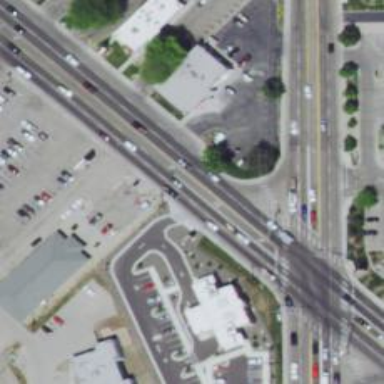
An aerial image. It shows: Primary link road with asphalt surface.